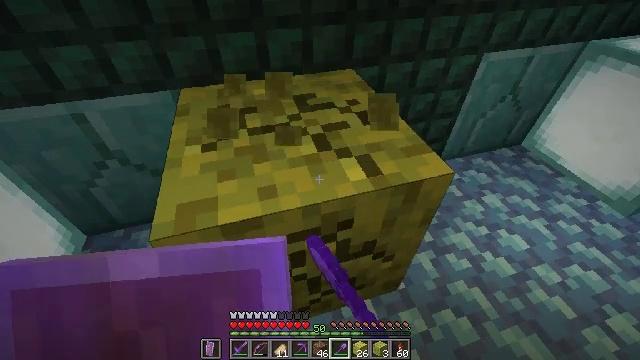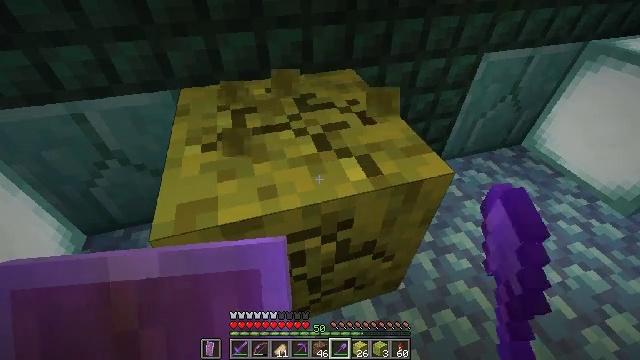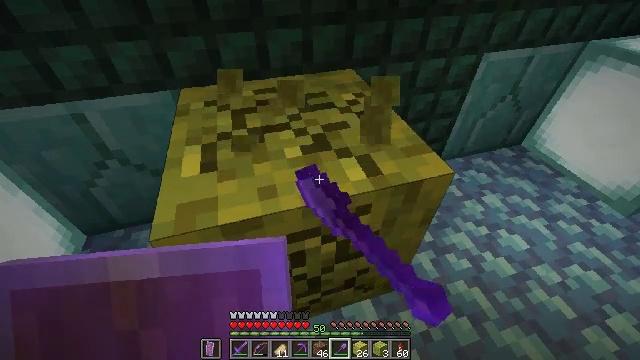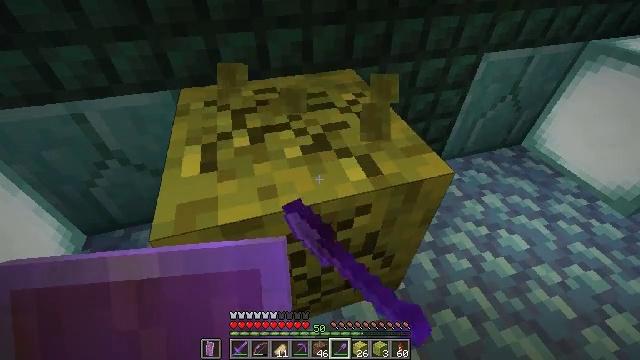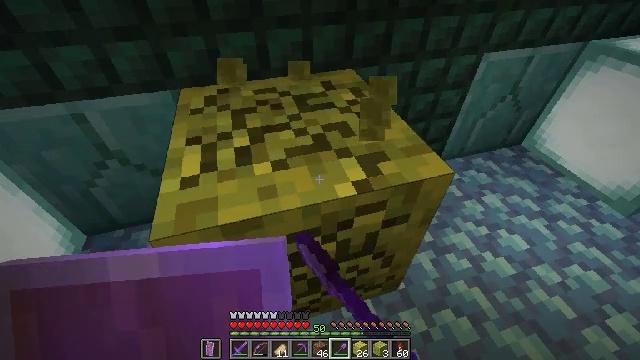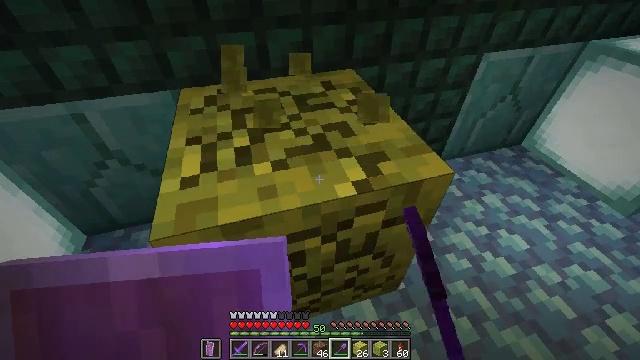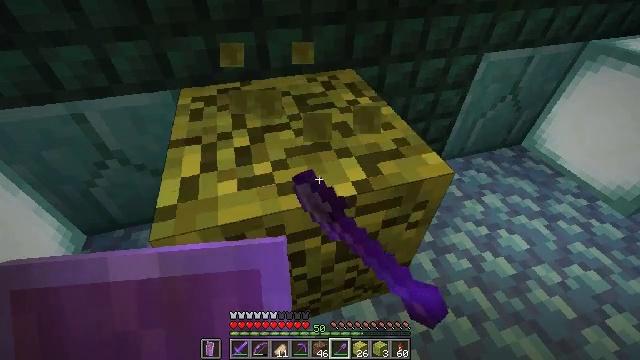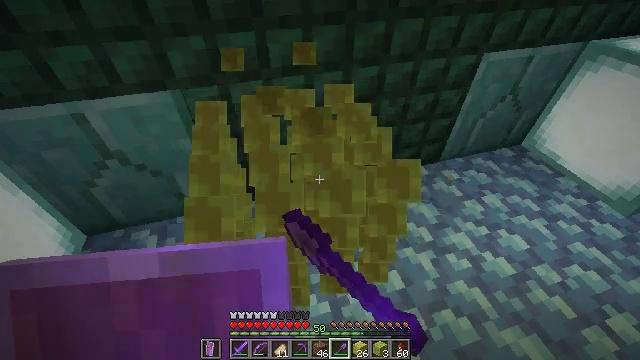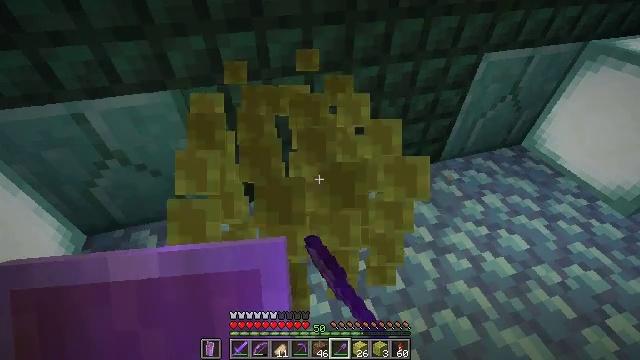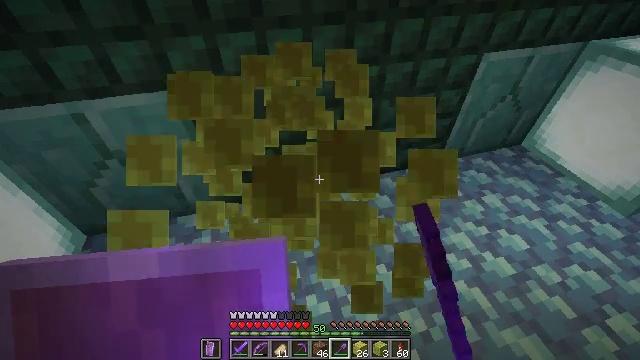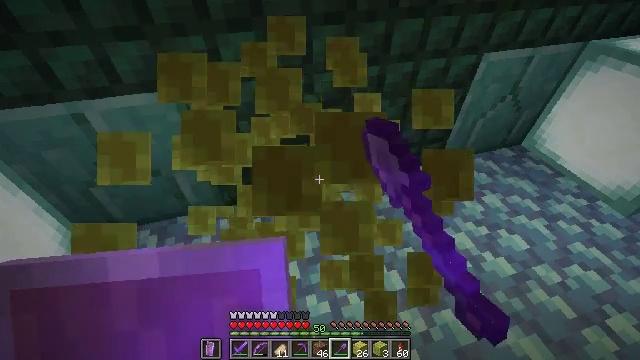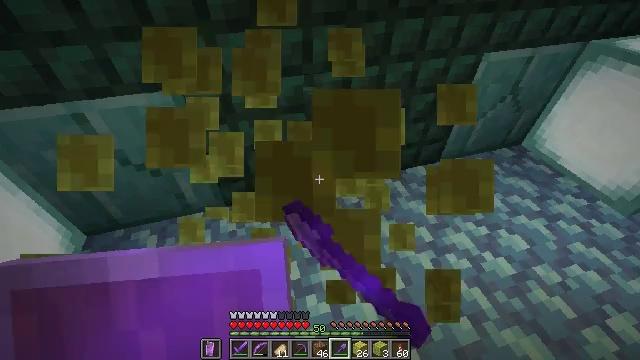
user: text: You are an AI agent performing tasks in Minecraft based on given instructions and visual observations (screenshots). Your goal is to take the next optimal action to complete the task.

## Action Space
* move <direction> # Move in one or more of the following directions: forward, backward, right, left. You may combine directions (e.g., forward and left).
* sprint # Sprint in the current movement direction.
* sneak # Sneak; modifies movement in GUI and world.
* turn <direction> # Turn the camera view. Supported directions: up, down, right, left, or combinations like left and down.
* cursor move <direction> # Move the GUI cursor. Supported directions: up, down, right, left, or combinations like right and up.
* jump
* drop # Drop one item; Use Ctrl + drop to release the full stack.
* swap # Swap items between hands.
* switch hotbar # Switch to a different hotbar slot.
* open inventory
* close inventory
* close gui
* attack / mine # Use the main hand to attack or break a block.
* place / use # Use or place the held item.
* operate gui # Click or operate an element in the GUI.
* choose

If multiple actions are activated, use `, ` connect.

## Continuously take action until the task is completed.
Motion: motion action
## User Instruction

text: Break the wet sponge block.
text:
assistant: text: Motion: attack / mine
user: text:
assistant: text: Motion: attack / mine
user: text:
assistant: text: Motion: attack / mine
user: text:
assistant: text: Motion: attack / mine
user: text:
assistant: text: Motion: attack / mine
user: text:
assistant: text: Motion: attack / mine
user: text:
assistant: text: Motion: attack / mine
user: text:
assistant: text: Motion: attack / mine
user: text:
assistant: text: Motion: attack / mine
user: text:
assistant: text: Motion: no_op
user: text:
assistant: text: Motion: no_op
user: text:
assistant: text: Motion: no_op